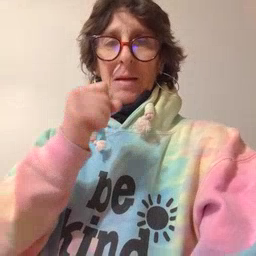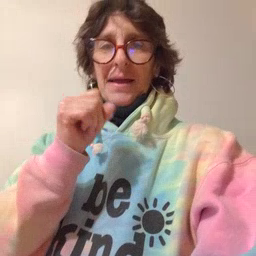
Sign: make